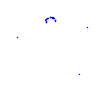
Particle: proton